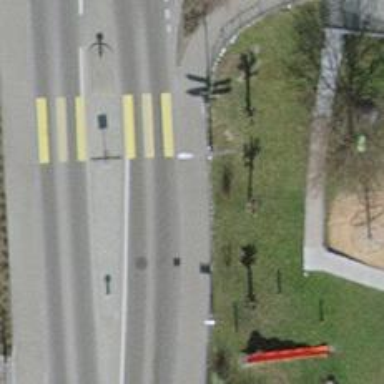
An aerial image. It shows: Bus stop with platform for public transport.